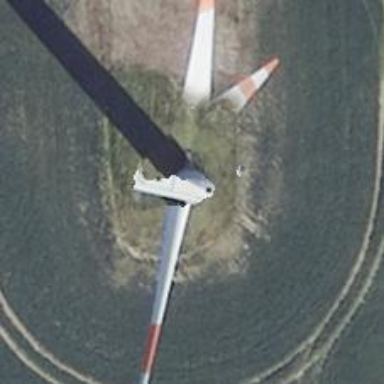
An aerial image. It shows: Wind generator powered by Vestas horizontal axis wind turbine.